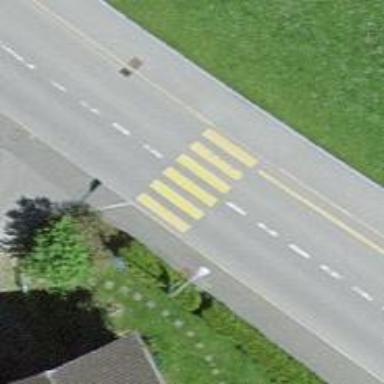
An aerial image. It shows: Uncontrolled road crossing.